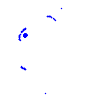
Particle: electron